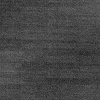
Atmospheric dust classification: dusty